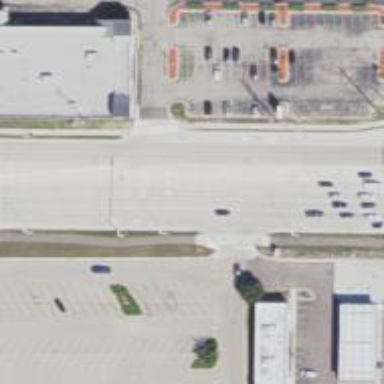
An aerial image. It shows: Road with stop sign.